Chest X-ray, PA view. Patient: 52 years old, sex M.
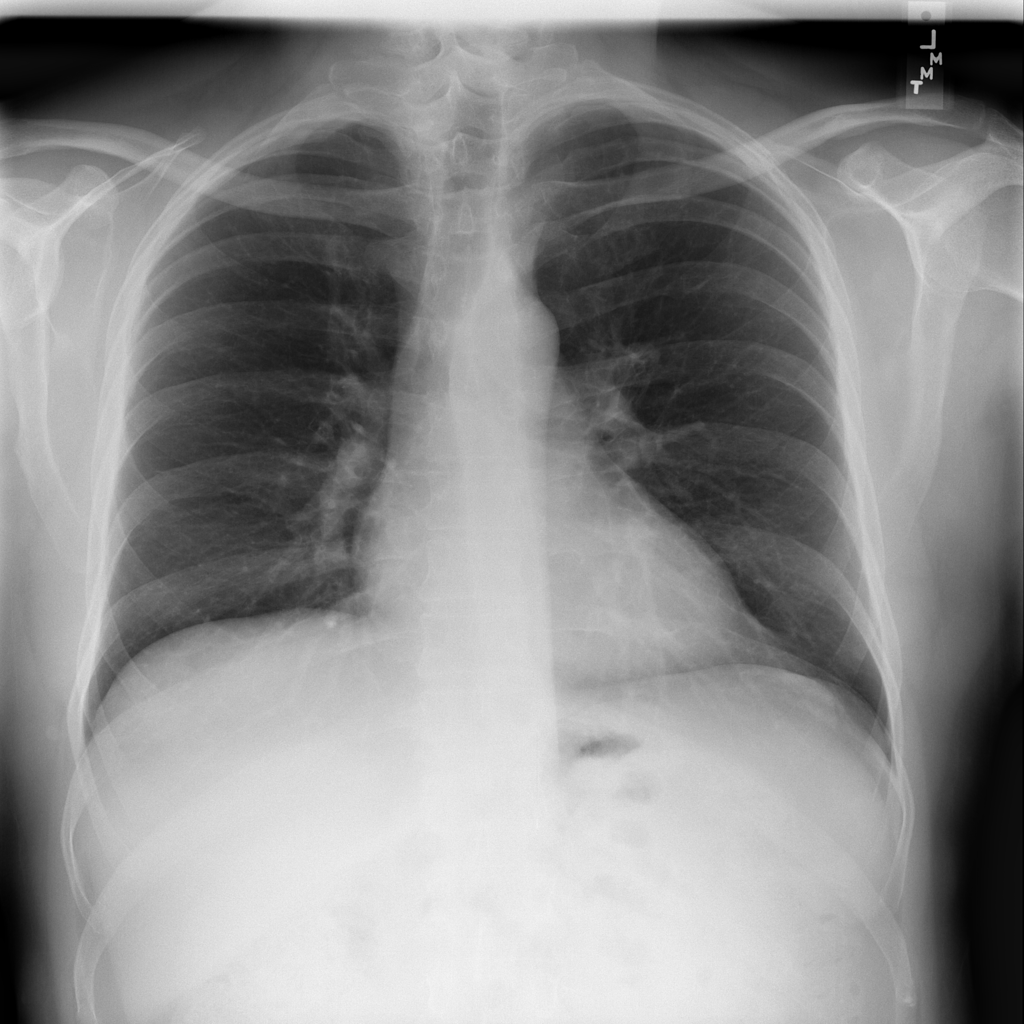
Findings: No Finding